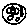
Label: moon